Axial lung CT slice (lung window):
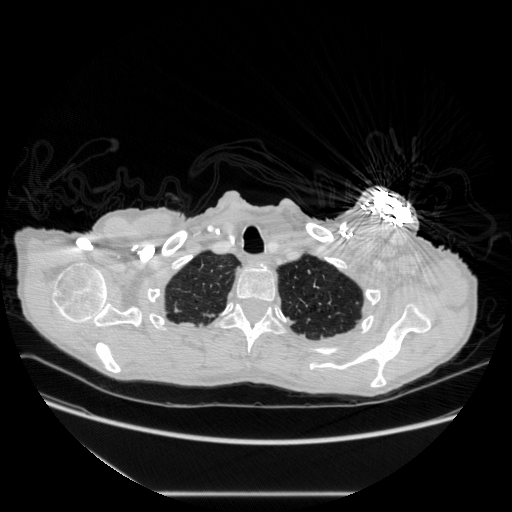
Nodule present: no